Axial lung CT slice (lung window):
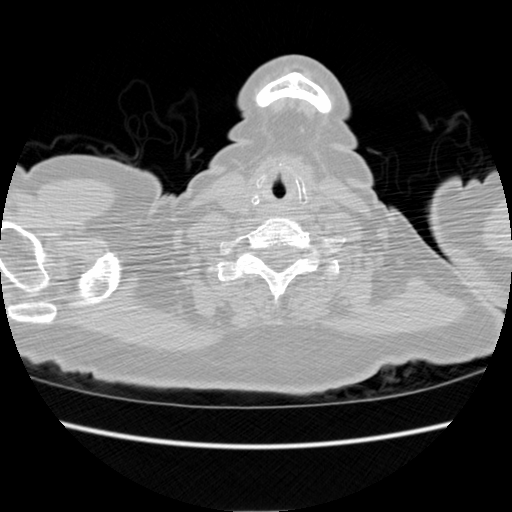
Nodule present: no